CT angiography, arterial phase; slice 277 of 330; volume shape [512, 512, 330], voxel spacing [0.7422, 0.7422, 2.0] mm
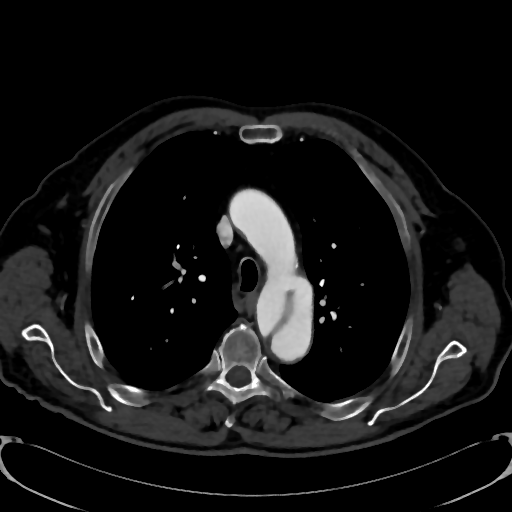
True lumen volume: 314.78 mL
False lumen volume: 125.1 mL